Interaction volume radius: 10 \u00c5
Interaction volume height: 10 \u00c5
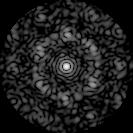
Disorder parameter: 0.7032